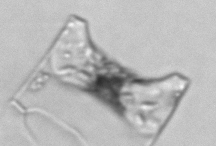
Label: Eucampia